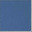
Piece: xx